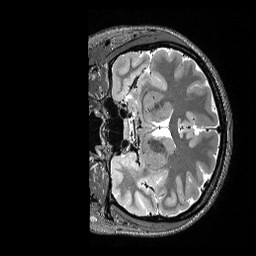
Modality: T2w
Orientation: coronal
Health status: healthy
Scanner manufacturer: siemens
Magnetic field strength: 3 T
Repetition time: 3.2 s
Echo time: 0.565 s